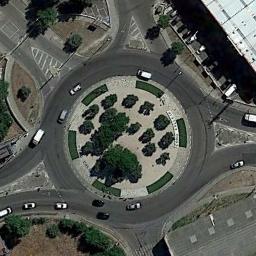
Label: roundabout